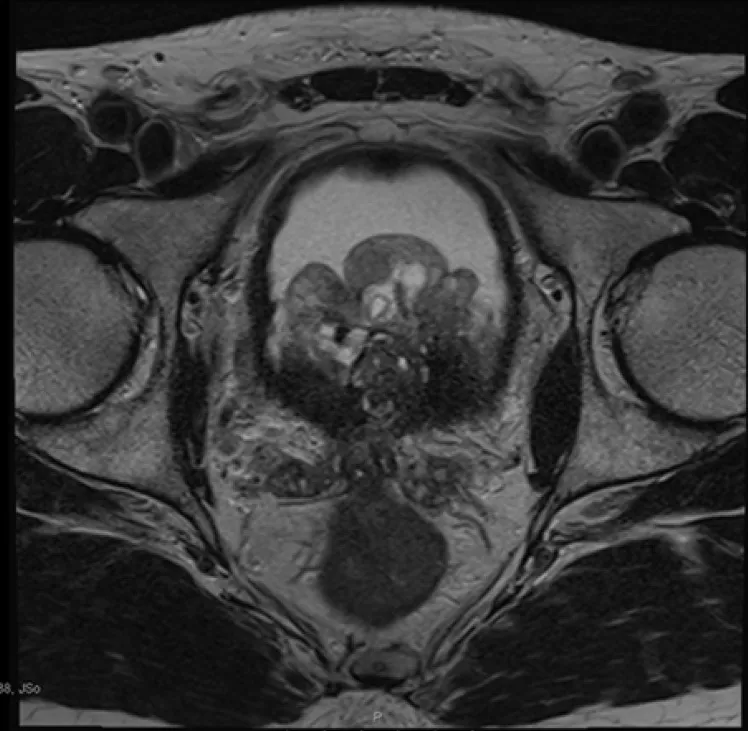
T2-weighted MRI scan (axial view) shows the regrowth of the prostate gland into 131 ml protruding to the bladder base after only one year of TURP.
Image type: radiology (mri)